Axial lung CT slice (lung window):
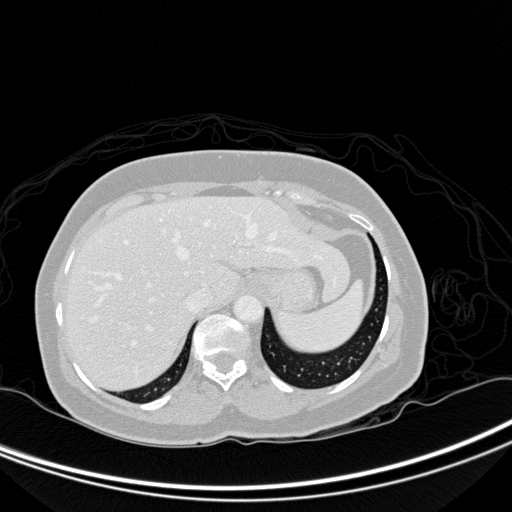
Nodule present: no